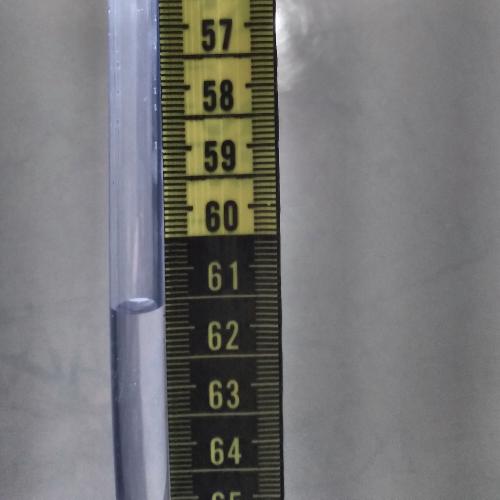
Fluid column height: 61.7 cm